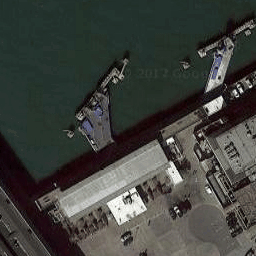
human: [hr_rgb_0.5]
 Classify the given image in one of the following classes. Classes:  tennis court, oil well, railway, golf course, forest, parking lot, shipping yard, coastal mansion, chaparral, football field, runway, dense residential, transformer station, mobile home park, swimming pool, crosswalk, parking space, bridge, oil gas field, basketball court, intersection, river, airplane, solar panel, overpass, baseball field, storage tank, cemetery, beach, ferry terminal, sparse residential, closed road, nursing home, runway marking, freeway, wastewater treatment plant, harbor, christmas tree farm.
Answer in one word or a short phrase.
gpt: ferry terminal